Question: What is the reading of this measurement?
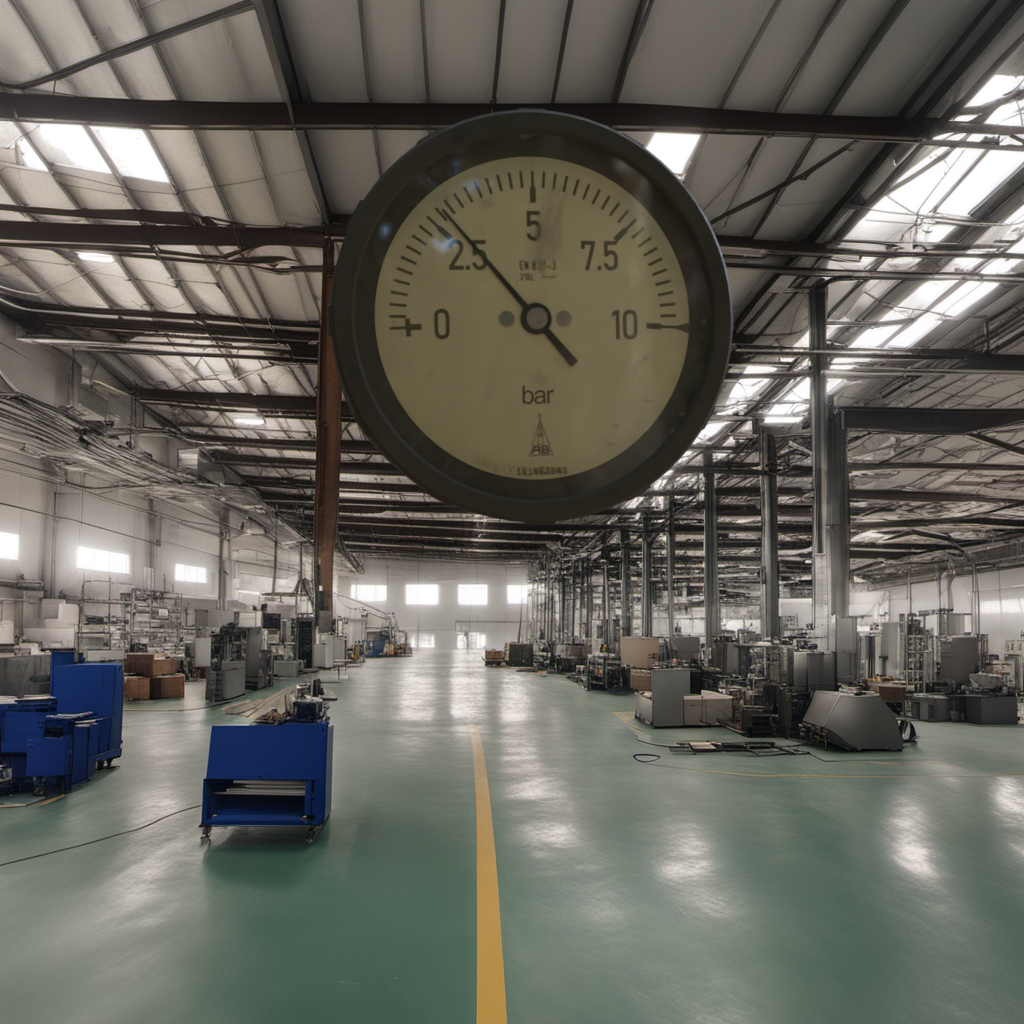
Answer: The result is 2.91
Question: What is the reading range of this measurement?
Answer: The range is from 0 to 10
Question: What is the minimum and maximum reading range of this measurement?
Answer: The minimum value is 0 and the maximum value is 10